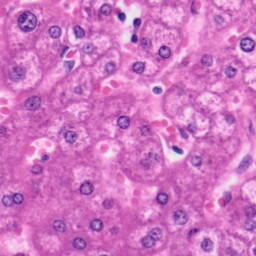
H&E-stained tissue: Liver